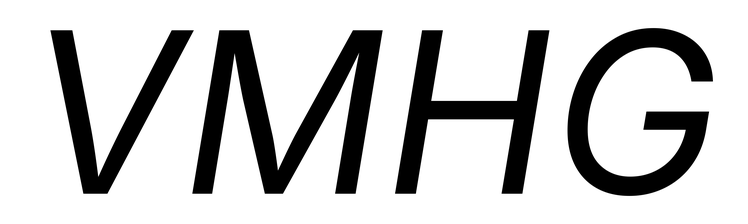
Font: Inter-Italic_Italic